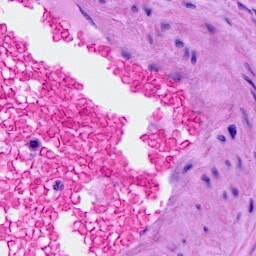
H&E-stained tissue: Ovarian